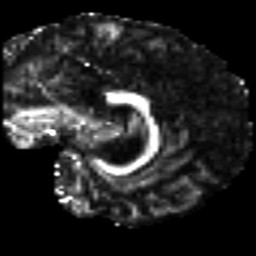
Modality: FA
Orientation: sagittal
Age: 29
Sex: male
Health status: ill
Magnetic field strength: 3 T
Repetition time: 9 s
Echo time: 0.093 s